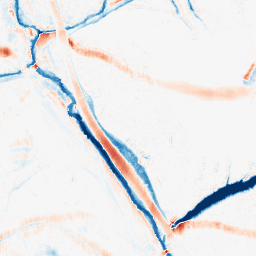
Category: morphological
Decomposition family: morphological_ellipse
Decomposition parameters: operation: average
width: 20
height: 10
Upsampling method: bicubic
Upsampling parameters: scale: 8
Upsampling scale: 8